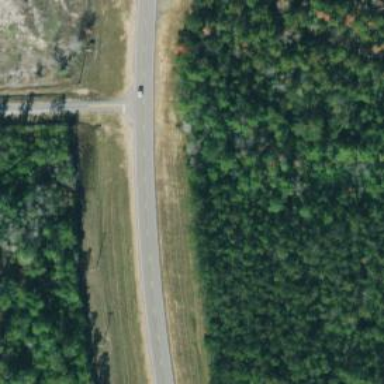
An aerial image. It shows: Primary highway.